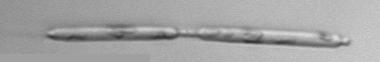
Label: Eucampia_morphytype1